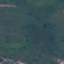
Land use / land cover class: Pasture